Interaction volume radius: 5 \u00c5
Interaction volume height: 30 \u00c5
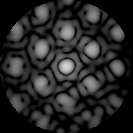
Disorder parameter: 0.2527